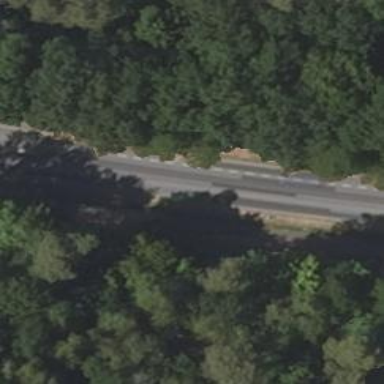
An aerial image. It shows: Secondary road with asphalt surface. There is dedicated cycle lane on the left side.